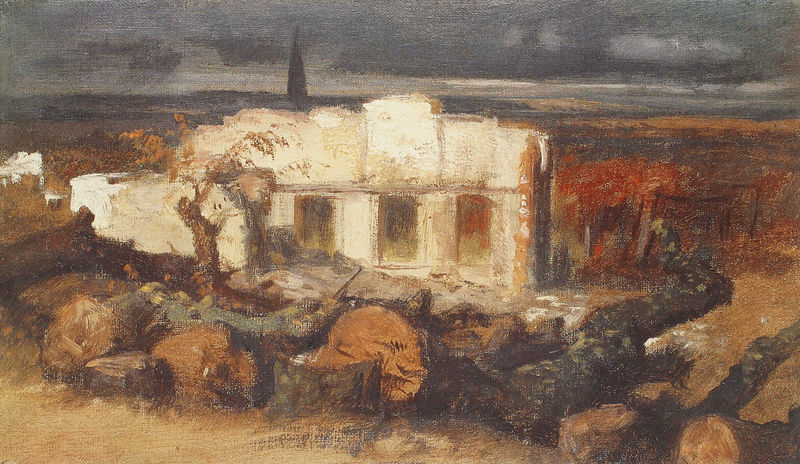
Titel: Zerschossenes Haus bei Kehl
Künstler: Arnold Böcklin
Institution: Basel, Kunstmuseum
Schlagwörter: baum, blau, blätter, dunkel, felsen, gemälde, himmel, meer, weiß, wolken, bäume, gelb, kirchturm, landschaft, ocker, braun, fenster, grau, holz, gebäude, haus, rot, beige, steine, öl, stamm, gebüsch, kirche, turm, küste, düster, studie, fläche, herbst, romantik, krieg, stämme, untergang, zerstörung, stimmung, regen, verfall, ruine, verfallen, gefällt, baume, bam, nachz